Question: What this code do:
1. If parent node is checked/unchecked, also check/uncheck all child nodes.
2. If just one child node is checked, also check parent node. Private Sub TreeView1_AfterCheck(sender As Object, e As TreeViewEventArgs) Handles TreeView1.AfterCheck
If updatingTreeView Then Return
updatingTreeView = True
CheckNode(e.Node, e.Node.Checked)
HasCheckedChildNode = 0
updatingTreeView = False
End Sub
Private Sub CheckNode(node As TreeNode, isChecked As Boolean)
If node.Parent IsNot Nothing Then
HasCheckedNode(node.Parent)
If Not isChecked And HasCheckedChildNode > 0 Then Return
node.Parent.Checked = isChecked
ElseIf node.Parent Is Nothing Then
For Each cn As TreeNode In node.Nodes
cn.Checked = isChecked
Next
End If
End Sub
Private Sub HasCheckedNode(node As TreeNode)
For Each cn As TreeNode In node.Nodes
If cn.Checked = True Then
HasCheckedChildNode += 1
ElseIf cn.Checked = False Then
HasCheckedChildNode -= 0
End If
Next
End Sub
This code works fine.
When I clicks quickly some of the checkboxes are checked and some no
E.g. Sometimes I checked the parent node but all child nodes still remain unchecked. Sometimes the parent node is unchecked but its child nodes still checked.
Please check the example image:

How to solve this, is this a problem with my PC?
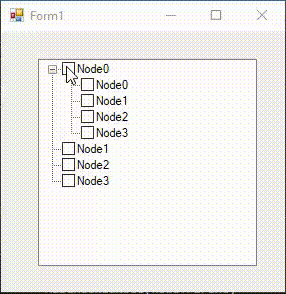
Answer: That happens because the TreeView by default doesn't toggle the 'Check' property of the TreeNode objects on mouse double click over the check box area. You need to intercept the 'WM_LBUTTONDBLCLK' messages, get 'TreeViewHitTestInfo' of the double clicked point, and toggle the 'Check' property if the double clicked point is over the check box.
Here's a custom TreeView for that, also it solves the main issue, checking/unchecking the parent and child nodes of the branch, just enable the 'AutoCheckParents' and/or 'AutoCheckChildren' properties for that.
'''
Imports System.ComponentModel
Imports System.Runtime.InteropServices
Imports System.Windows.Forms
<DesignerCategory("Code")>
Public Class DoubleClickCheckTreeView
Inherits TreeView
#Region "Properties"
<Category("Behavior"),
DefaultValue(False)>
Public Property AutoCheckParents As Boolean = False
<Category("Behavior"),
DefaultValue(False)>
Public Property AutoCheckChildren As Boolean = False
#End Region
#Region "Overrides"
'Enable DoubleBuffered to reduce the flickering.
Protected Overrides Sub OnHandleCreated(e As EventArgs)
SendMessage(Handle,
TVM_SETEXTENDEDSTYLE,
IntPtr.op_Explicit(TVS_EX_DOUBLEBUFFER),
IntPtr.op_Explicit(TVS_EX_DOUBLEBUFFER))
MyBase.OnHandleCreated(e)
End Sub
Protected Overrides Sub WndProc(ByRef m As Message)
If m.Msg = WM_LBUTTONDBLCLK AndAlso CheckBoxes Then
Dim x As Integer = m.LParam.ToInt32() And &HFFFF
Dim y As Integer = (m.LParam.ToInt32 >> 16) And &HFFFF
Dim ht As TreeViewHitTestInfo = HitTest(x, y)
If ht.Node IsNot Nothing AndAlso
ht.Location = TreeViewHitTestLocations.StateImage Then
OnBeforeCheck(New TreeViewCancelEventArgs(ht.Node,
False,
TreeViewAction.ByMouse))
ht.Node.Checked = Not ht.Node.Checked
OnAfterCheck(New TreeViewEventArgs(ht.Node, TreeViewAction.ByMouse))
m.Result = IntPtr.Zero
Return
End If
End If
MyBase.WndProc(m)
End Sub
Protected Overrides Sub OnAfterCheck(e As TreeViewEventArgs)
MyBase.OnAfterCheck(e)
If e.Action = TreeViewAction.Unknown OrElse
Not CheckBoxes Then Return
If AutoCheckParents Then
Dim p = e.Node.Parent
While p IsNot Nothing
p.Checked = p.Nodes.Cast(Of TreeNode).Any(Function(x) x.Checked)
p = p.Parent
End While
End If
If AutoCheckChildren Then
For Each tn As TreeNode In GetNodes(e.Node)
tn.Checked = e.Node.Checked
Next
End If
End Sub
#End Region
#Region "Private Methods"
Private Iterator Function GetNodes(node As TreeNode) As IEnumerable(Of TreeNode)
For Each n As TreeNode In node.Nodes
Yield n
For Each c As TreeNode In GetNodes(n)
Yield c
Next
Next
End Function
#End Region
#Region "API"
Private Const TVM_SETEXTENDEDSTYLE As Integer = &H1100 + 44
Private Const TVM_GETEXTENDEDSTYLE As Integer = &H1100 + 45
Private Const TVS_EX_DOUBLEBUFFER As Integer = &H4
Private Const WM_LBUTTONDBLCLK As Integer = &H203
<DllImport("user32.dll")>
Private Shared Function SendMessage(ByVal hWnd As IntPtr,
ByVal msg As Integer,
ByVal wp As IntPtr,
ByVal lp As IntPtr) As IntPtr
End Function
#End Region
End Class
'''
- - -
<URL>
---
>
---
* <URL>
---